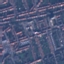
Land use / land cover: Residential